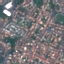
Label: Residential